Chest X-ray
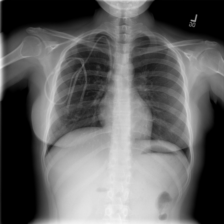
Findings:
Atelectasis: negative
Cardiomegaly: negative
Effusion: negative
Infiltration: negative
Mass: negative
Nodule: negative
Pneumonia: negative
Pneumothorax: negative
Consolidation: negative
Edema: negative
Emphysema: negative
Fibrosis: negative
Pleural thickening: negative
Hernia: negative